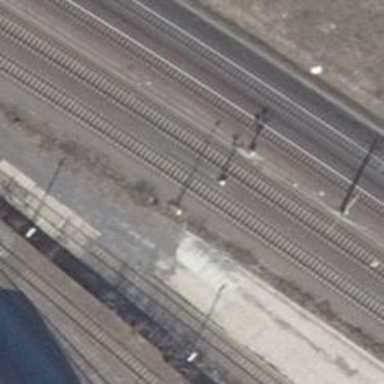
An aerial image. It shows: Railway signal.